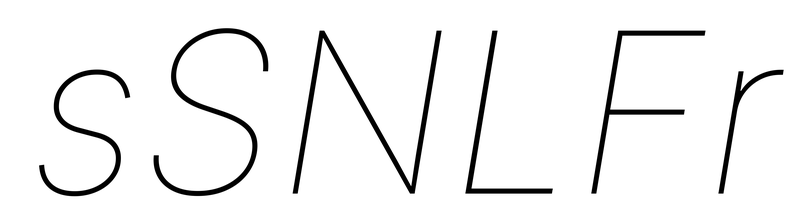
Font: Inter-Italic_Thin_Italic